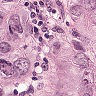
Metastatic tissue present: yes